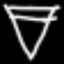
Label: diamond